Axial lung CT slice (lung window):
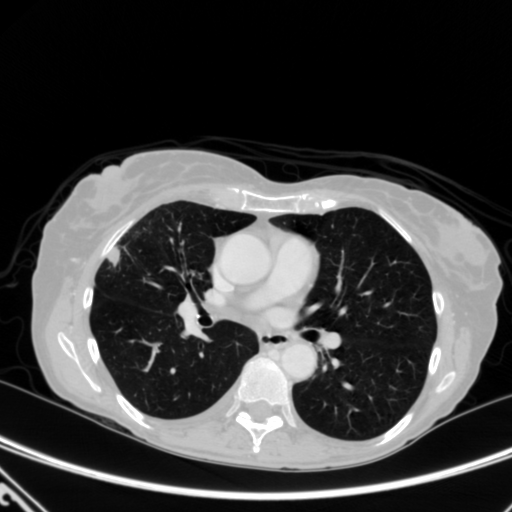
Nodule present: yes
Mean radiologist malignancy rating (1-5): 4